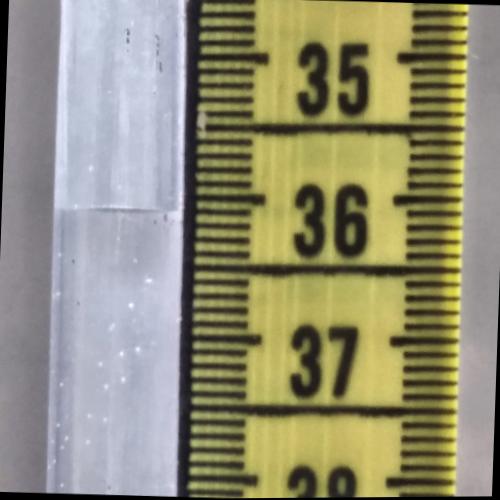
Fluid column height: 36.1 cm